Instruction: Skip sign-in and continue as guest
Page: checkout
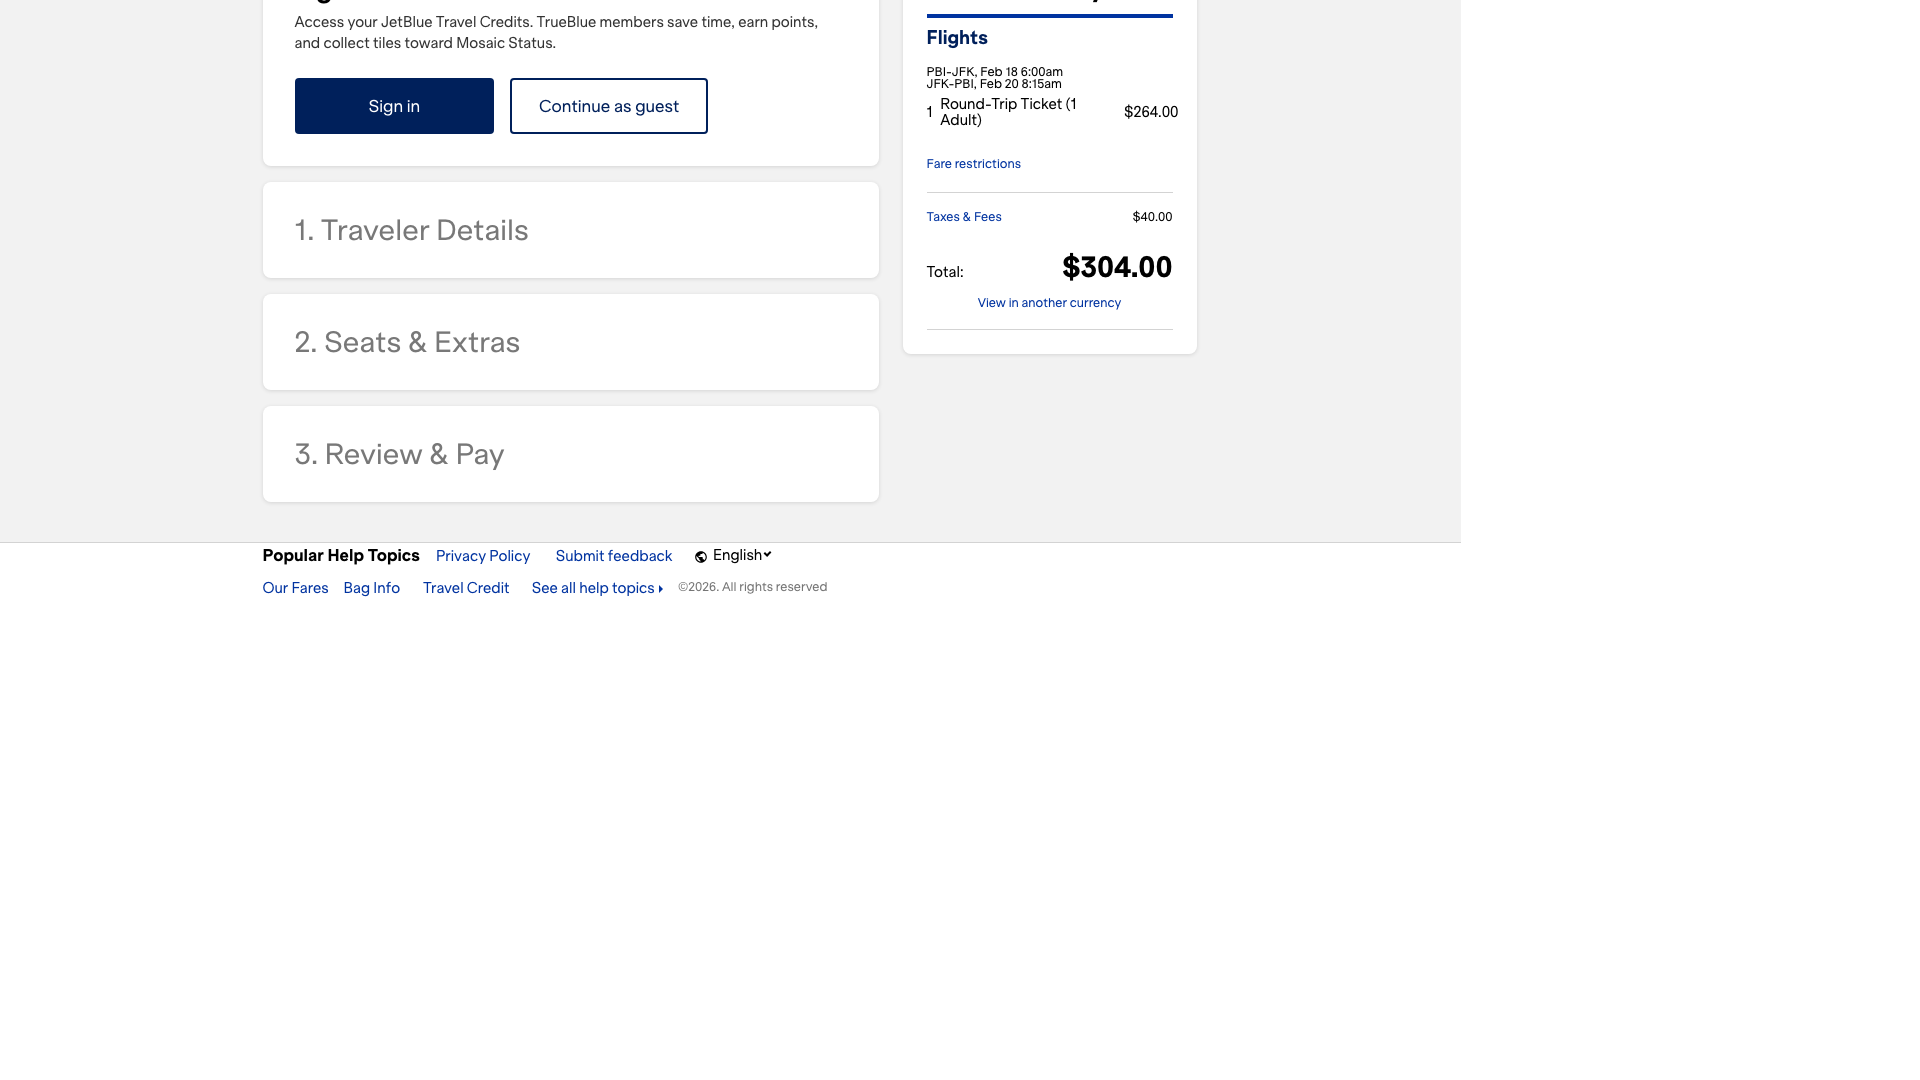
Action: click